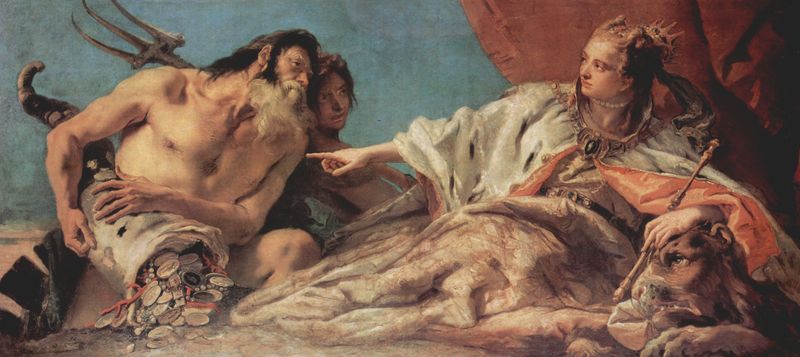
Titel: Neptun bietet der Stadt Venedig Opfergaben
Künstler: Giovanni Battista Tiepolo
Standort: Venezia
Institution: Palazzo Ducale
Schlagwörter: akt, blau, dunkel, gott, hand, himmel, kopf, mann, meer, nackt, nackter, schatten, umhang, weiß, grün, menschen, ocker, braun, finger, frau, grau, hell, licht, männer, schmuck, schwarz, türkis, ölbild, gürtel, hund, rot, tier, beige, malerei, alt, bart, hermelin, pelz, vollbart, füllhorn, horn, trinkhorn, vorhang, futter, gold, mantel, stoff, decke, klassizismus, brosche, krone, locken, seide, engel, fell, stab, kette, ölgemälde, zeigefinger, bett, robe, junge, knie, liegend, zeigen, halsschmuck, perlenkette, antike, medaillon, geld, geschenk, mythologie, göttin, löwenkopf, jüngling, götter, zeus, ehrerweisung, reichtum, fingerzeig, herrscherin, königin, löwe, muschel, opfer, opferung, fresko, muscheln, hera, stier, gabe, hermelinmantel, schatz, diana, gabel, purpur, zepter, gegenständlich, böcklin, tatze, lion, münzen, rauschebart, saba, neptun, darbringung, dreizack, wassermann, korallen, fortuna, poseidon, befehl, opfergabe, mistgabel, zeigend, triton, animal, ausschütten, darbringen, brusthaar, löve, grosskatze, laange haare, meeresgott, neptune, trident, dold, befehlend, krome, königsmantel, könismantel, thoma, bijoux, dame mit szepter und krone, sinnbild für erdteil, königsrobe, épéee, trésor, roamntik